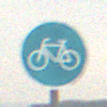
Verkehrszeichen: Radweg
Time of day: MorningAfternoon
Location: Outdoor (Nature)
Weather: Overcast
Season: Winter
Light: Natural